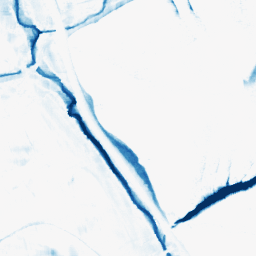
Category: morphological
Decomposition family: morphological_square
Decomposition parameters: operation: closing
size: 15
Upsampling method: bicubic
Upsampling parameters: scale: 4
Upsampling scale: 4